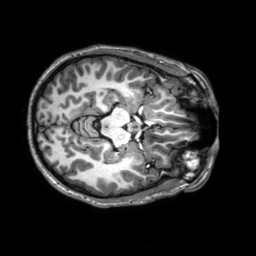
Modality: T1w
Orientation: axial
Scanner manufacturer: philips
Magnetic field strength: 3 T
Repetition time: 0.0096 s
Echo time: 0.0046 s